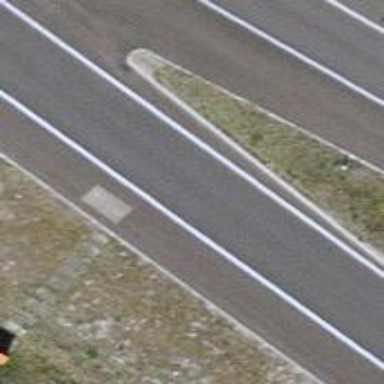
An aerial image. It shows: Asphalt motorway link.